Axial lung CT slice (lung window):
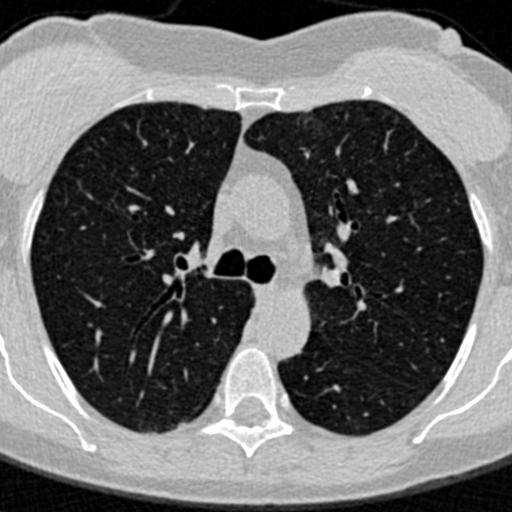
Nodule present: no